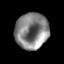
Tissue: prostate
Cell type: Epithelial cells
Senescence score: 0.3513
Nuclear area (px): 1176
Mean DAPI intensity: 130.596